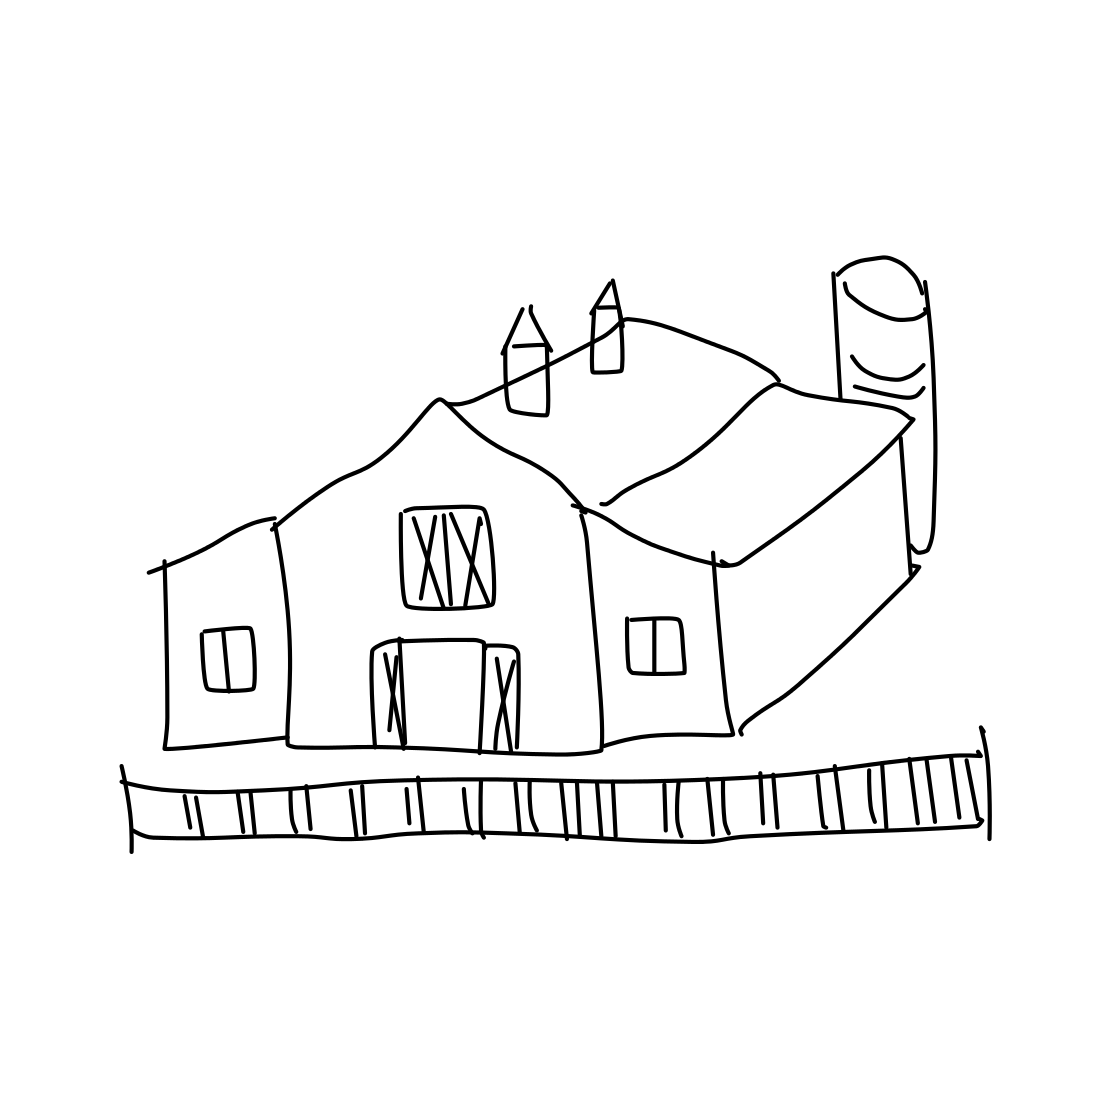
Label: barn